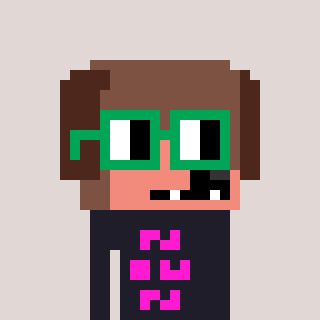
a pixel art character with square green glasses, a dog-shaped head and a grayscale-colored body on a warm background